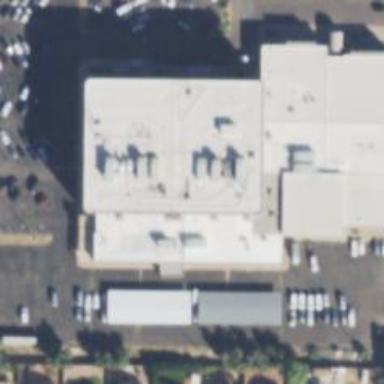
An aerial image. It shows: Healthcare clinic is depicted in the image.